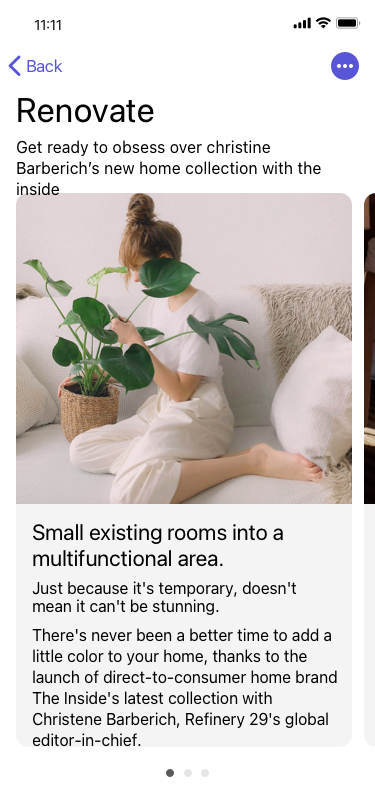
Text in this UI design:
Small existing rooms into a multifunctional area.
Just because it's temporary, doesn't mean it can't be stunning.
There's never been a better time to add a little color to your home, thanks to the launch of direct-to-consumer home brand The Inside's latest collection with Christene Barberich, Refinery 29's global editor-in-chief.
Renovate
Get ready to obsess over christine Barberich’s new home collection with the inside
Back